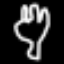
Label: fork